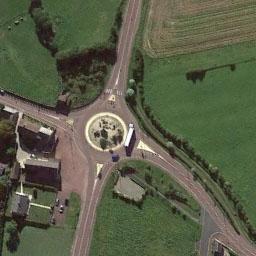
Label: roundabout